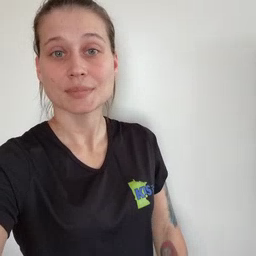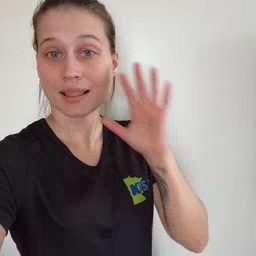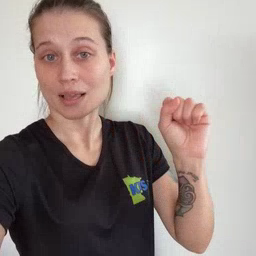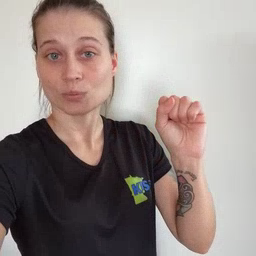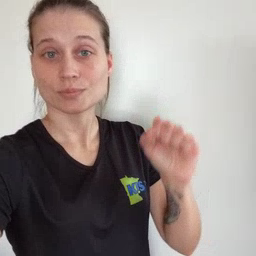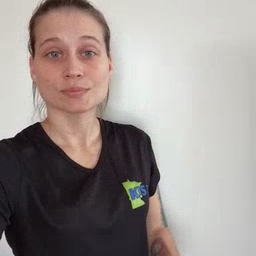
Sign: loud